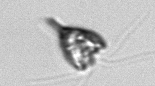
Label: Pyramimonas_longicauda